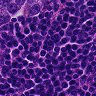
Metastatic tissue present: no